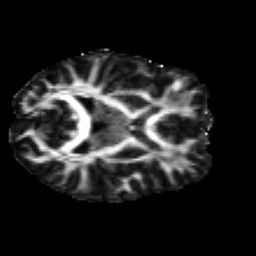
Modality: FA
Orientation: axial
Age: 29
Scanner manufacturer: siemens
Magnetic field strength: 3 T
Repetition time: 2.2 s
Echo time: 0.084 s